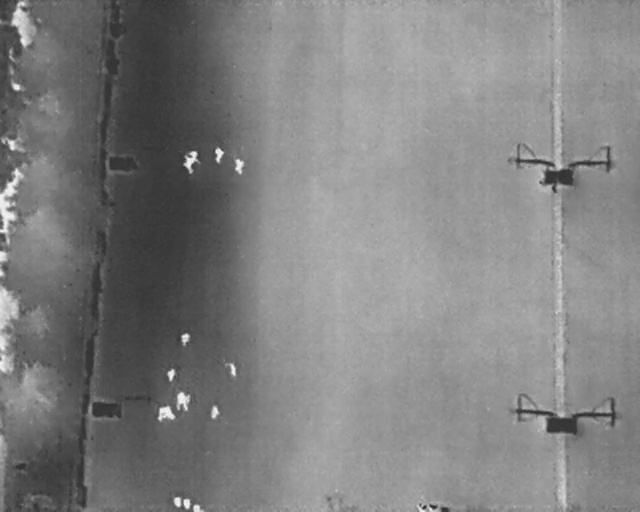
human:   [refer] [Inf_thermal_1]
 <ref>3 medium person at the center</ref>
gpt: <box>[[35, 31, 38, 33, 2], [32, 29, 35, 31, 2], [28, 29, 31, 31, 2]]</box>